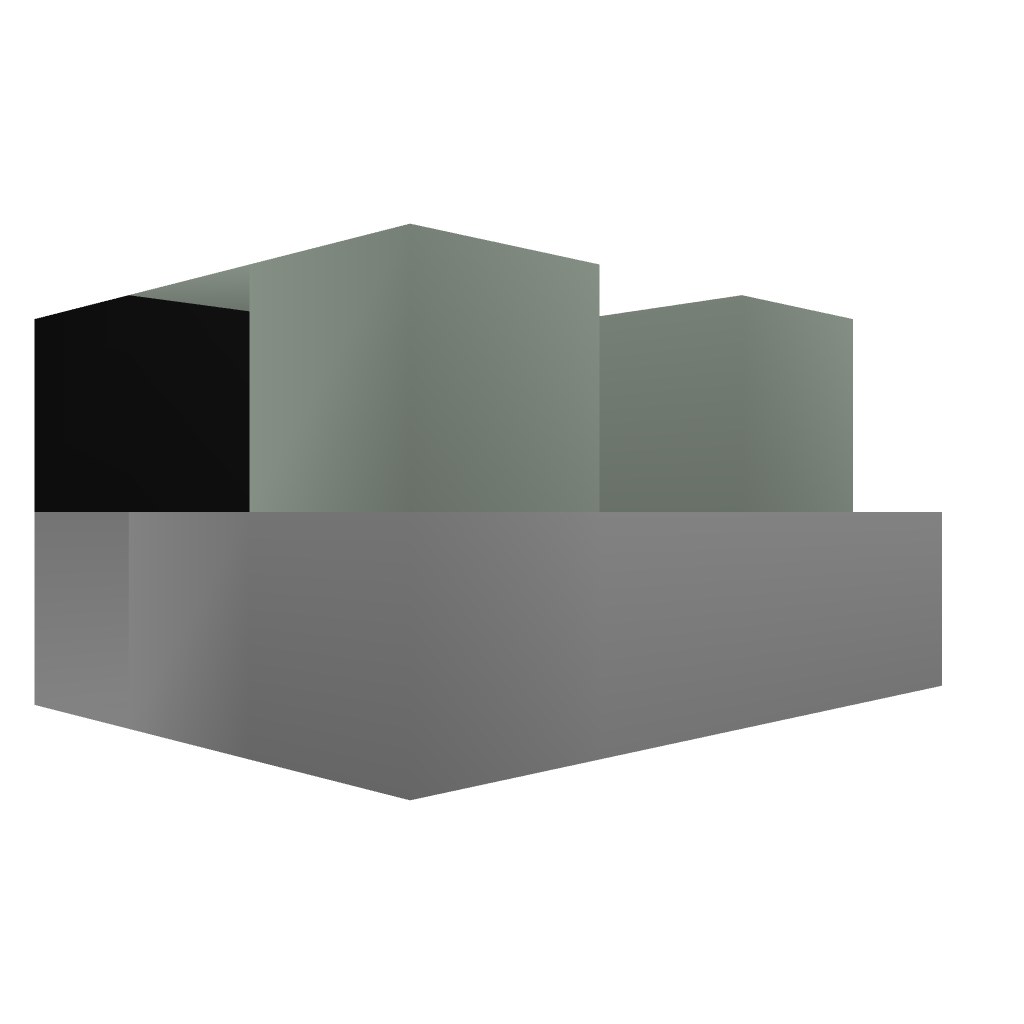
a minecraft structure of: Stack sequencer extension cell